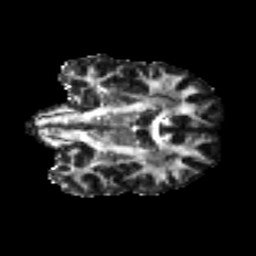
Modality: FA
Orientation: coronal
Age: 60
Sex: male
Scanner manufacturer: ge
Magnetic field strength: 3 T
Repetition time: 7.8 s
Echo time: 0.0613 s